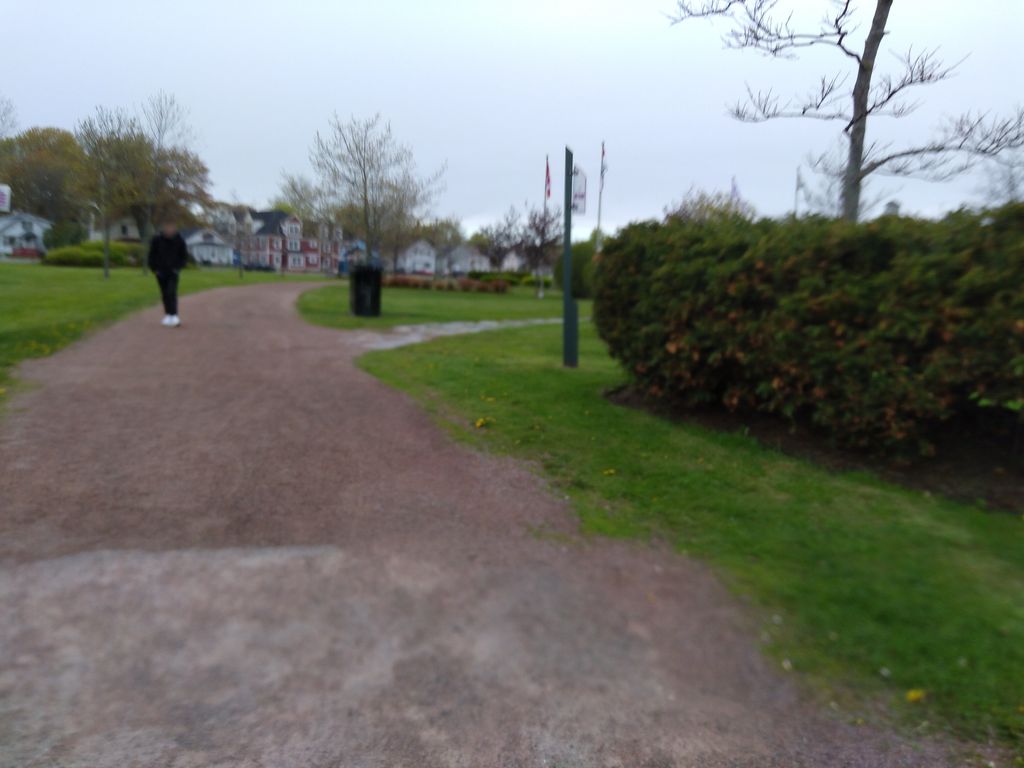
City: charlottetown